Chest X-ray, PA view. Patient: 52 years old, sex F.
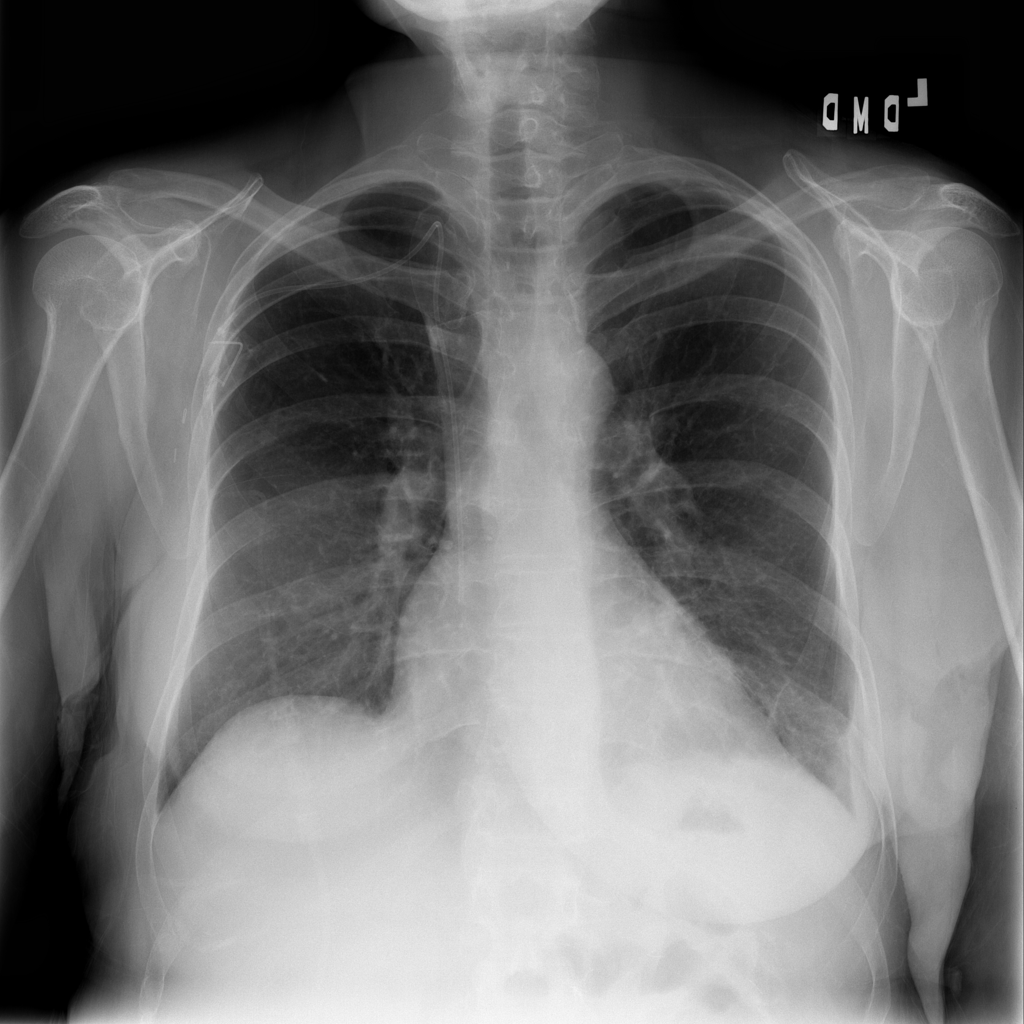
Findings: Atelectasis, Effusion